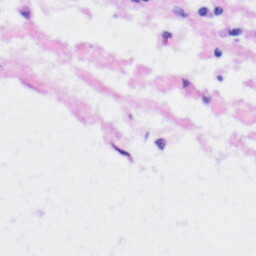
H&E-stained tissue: Liver